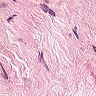
Metastatic tissue present: no